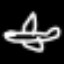
Label: airplane